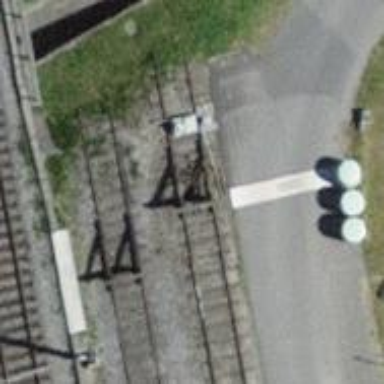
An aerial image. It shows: Railway buffer stop.